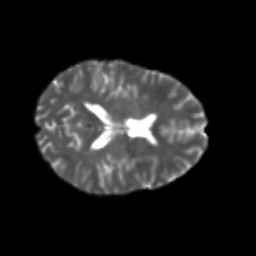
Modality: T2w
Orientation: axial
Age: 24
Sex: female
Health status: healthy
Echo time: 0.074 s